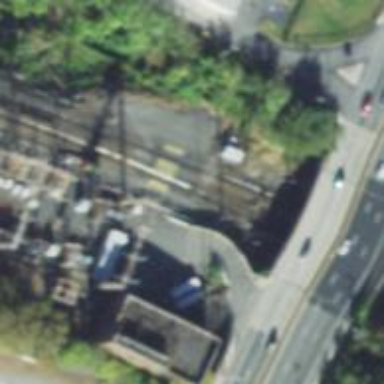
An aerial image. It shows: Railway with electrified contact lines.